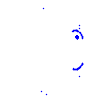
Particle: proton